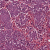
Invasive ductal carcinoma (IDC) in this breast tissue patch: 1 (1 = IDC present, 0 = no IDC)